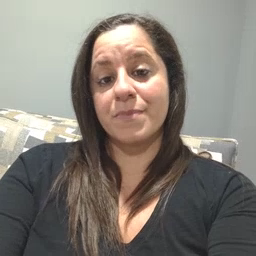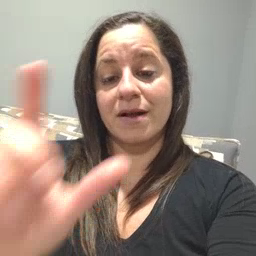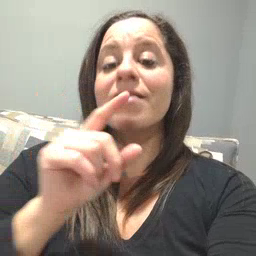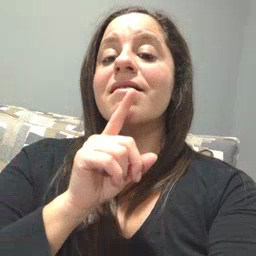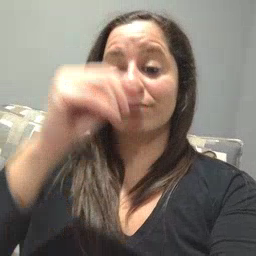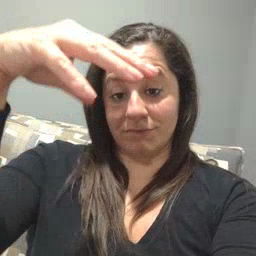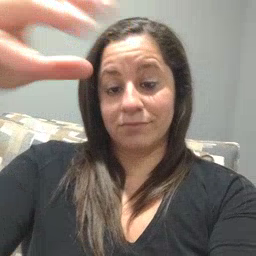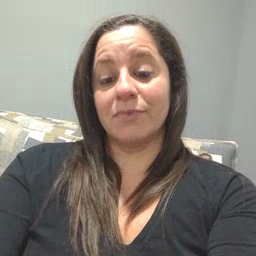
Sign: lamp